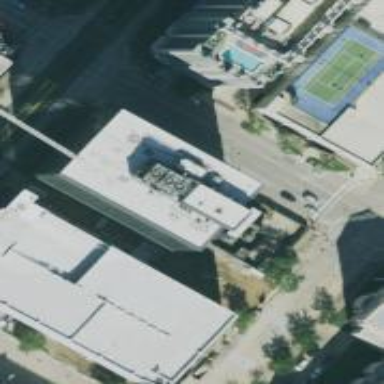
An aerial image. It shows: Office building.